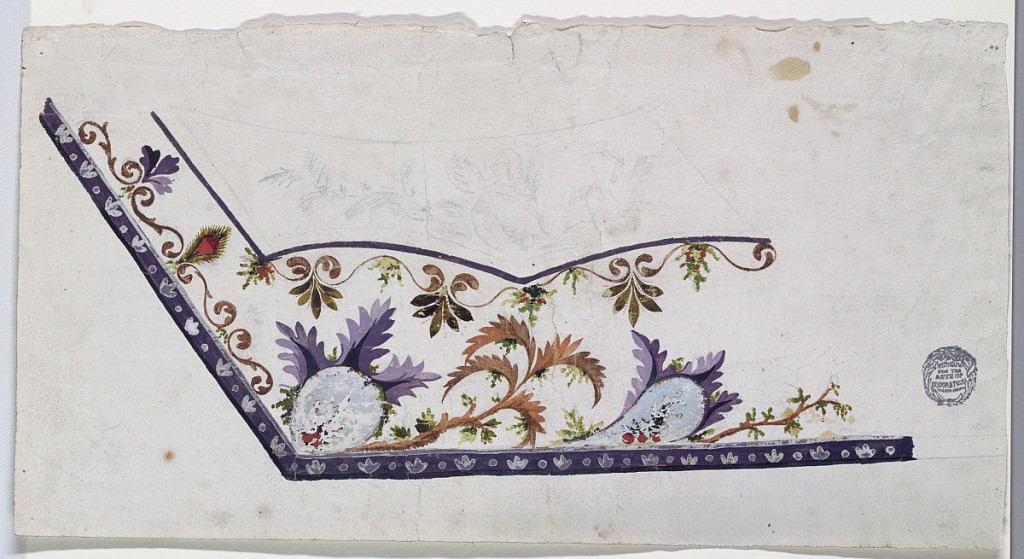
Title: Design for the Embroidery of a Man's Waistcoat, Unfinished
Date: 1780–1790
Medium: Tracing, brush and gouache, white on paper
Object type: Drawing
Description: Unfinished design for the embroidery of the left bottom corner of a man's waistcoat. A palmette frieze with moss bunches is underneath the pocket. Another palmette frieze along the rising edge. Over the bottom edge fantastic plant forms.